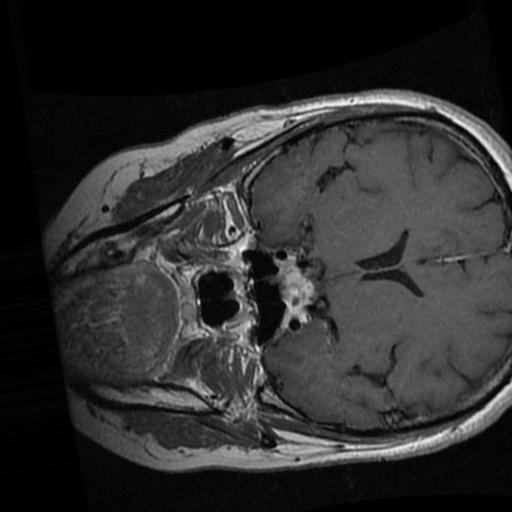
Label: brain_tumor